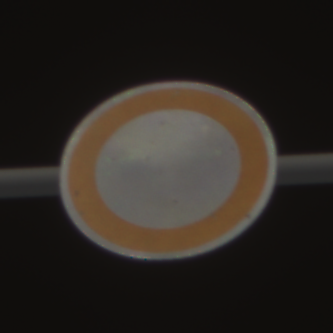
Verkehrszeichen: VerbotFahrzeugeAllerArt
Umgebung: Outdoor, Urban
Tageszeit: SunriseSunset
Wetter: PartlyCloudy
Licht: Natural
Jahreszeit: NotSpecified
Kontrast: LowContrast